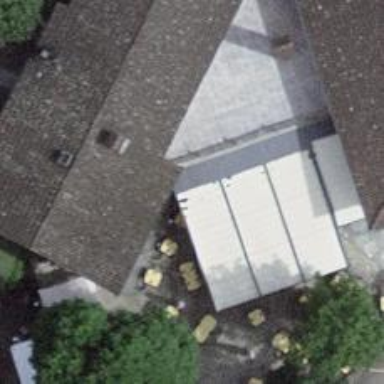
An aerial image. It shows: Restaurant.